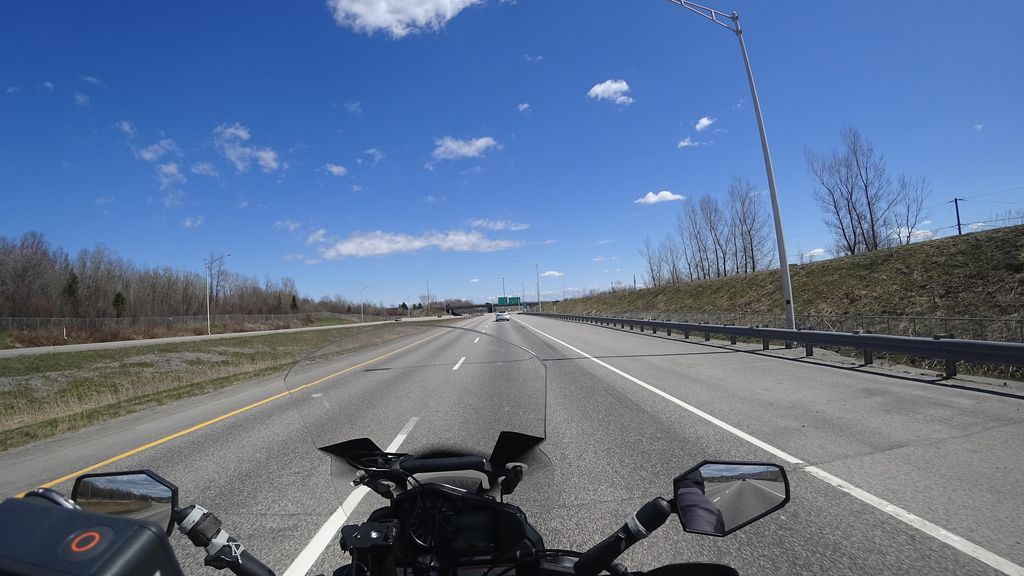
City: quebec_city